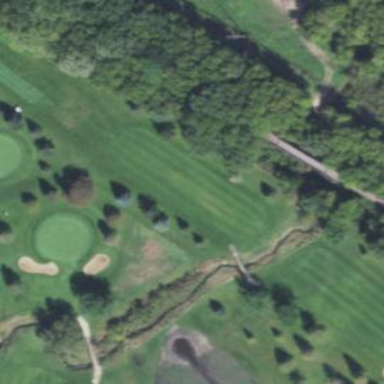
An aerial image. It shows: Grassy area designated as golf fairway.